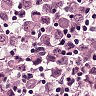
Metastatic tissue present: yes